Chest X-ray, PA view. Patient: 32 years old, sex M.
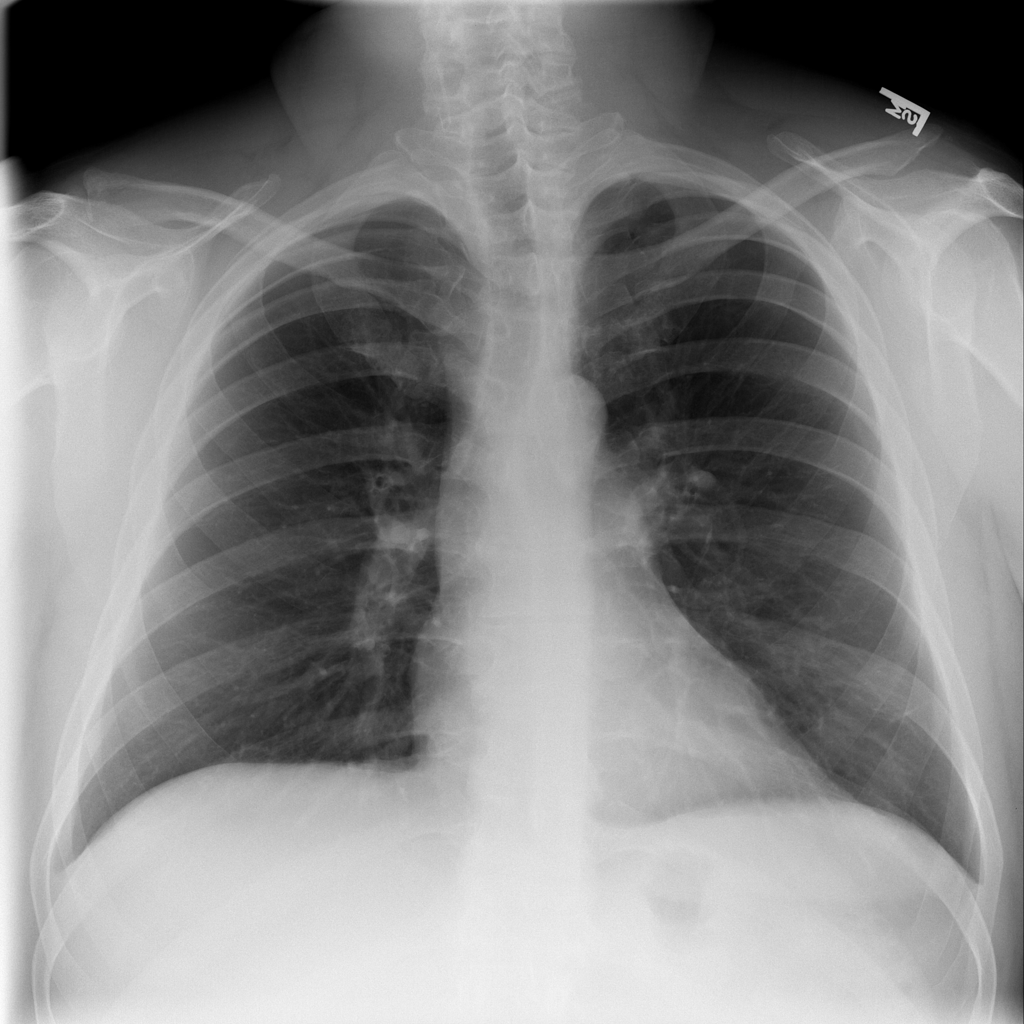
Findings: No Finding